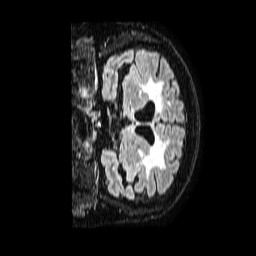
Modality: FLAIR
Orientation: coronal
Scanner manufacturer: philips
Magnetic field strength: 1.5 T
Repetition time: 4.8 s
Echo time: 0.3 s